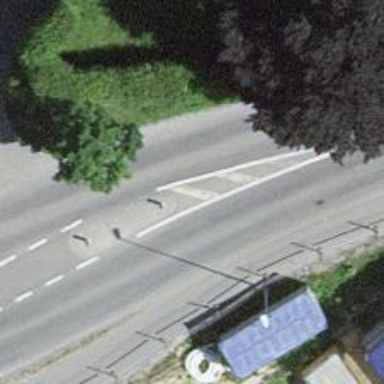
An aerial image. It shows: Asphalt road with primary classification. There is cycle track on the right side.